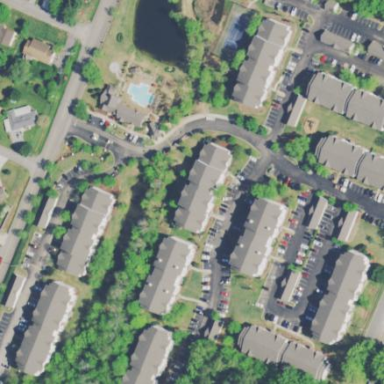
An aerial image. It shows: Residential area with apartments.